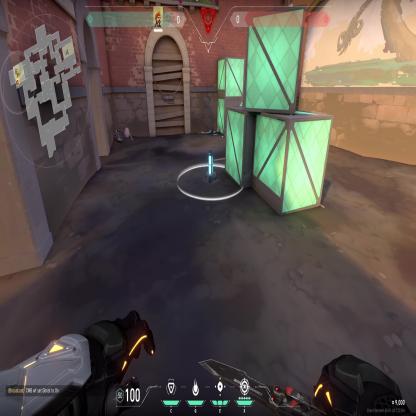
Label: planted spike